Question: I wanted to show two different Navigation flows for the user when the App is in use at the same time.
My Requirement is as below:
In a View based Application, I wanted to have two Table Views A and B (A at top and B at Bottom). When user selects a row in Table A, a detailed View is shown to user, by pushing another View Controller. At this point in time, the Navigation should happen only in case of the Top Level View and the bottom Table View should not have any effect on this.
And I should be able to do the same for Table View B.
It should look like this:

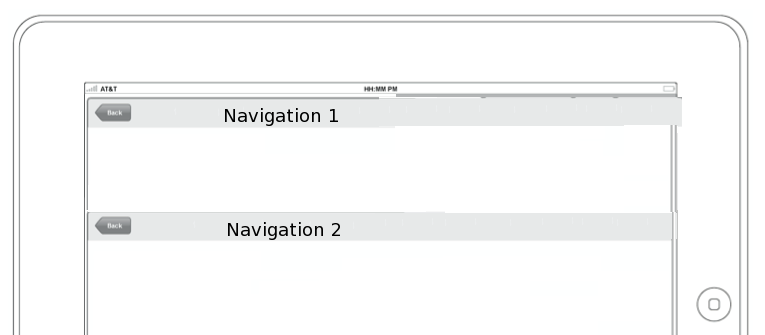
Answer: Try: <URL>
It is a replacement for UISplitViewController and has an option to do a horizontal split as well as set the size of the split so that you can make it look like what you have there.